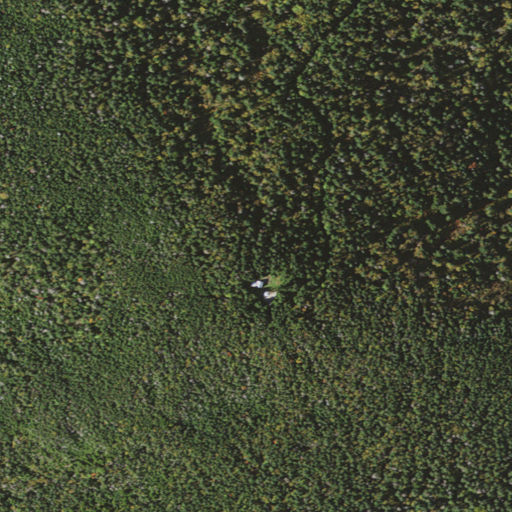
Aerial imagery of mountain in Vermont named Bald Mountain containing evergreen forest, mixed forest, deciduous forest, and open development